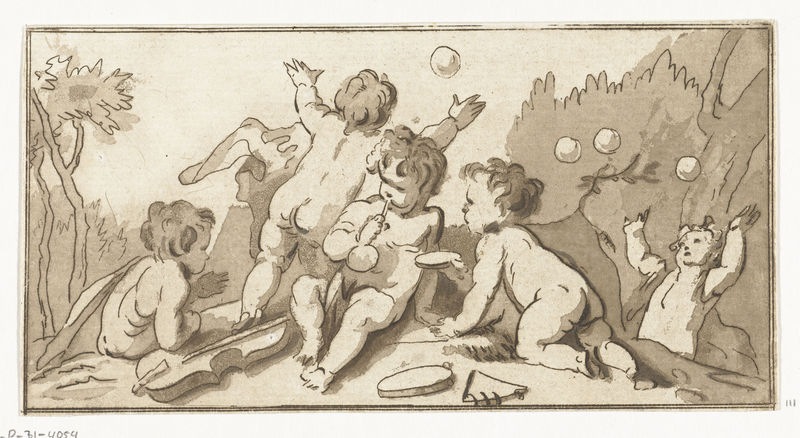
Titel: Bellenblazende putti
Künstler: Anthonie van den Bos
Standort: Amsterdam
Institution: Rijksmuseum
Schlagwörter: nackt, bäume, sitzen, braun, köpfe, skizze, zeichnung, ball, gesichter, sträucher, haare, instrumente, musik, wald, kinder, engel, äpfel, baby, spielen, spiel, scheiben, draußen, lichtung, bälle, flöte, geige, putten, ballspiel, krabbeln, po, laugfen